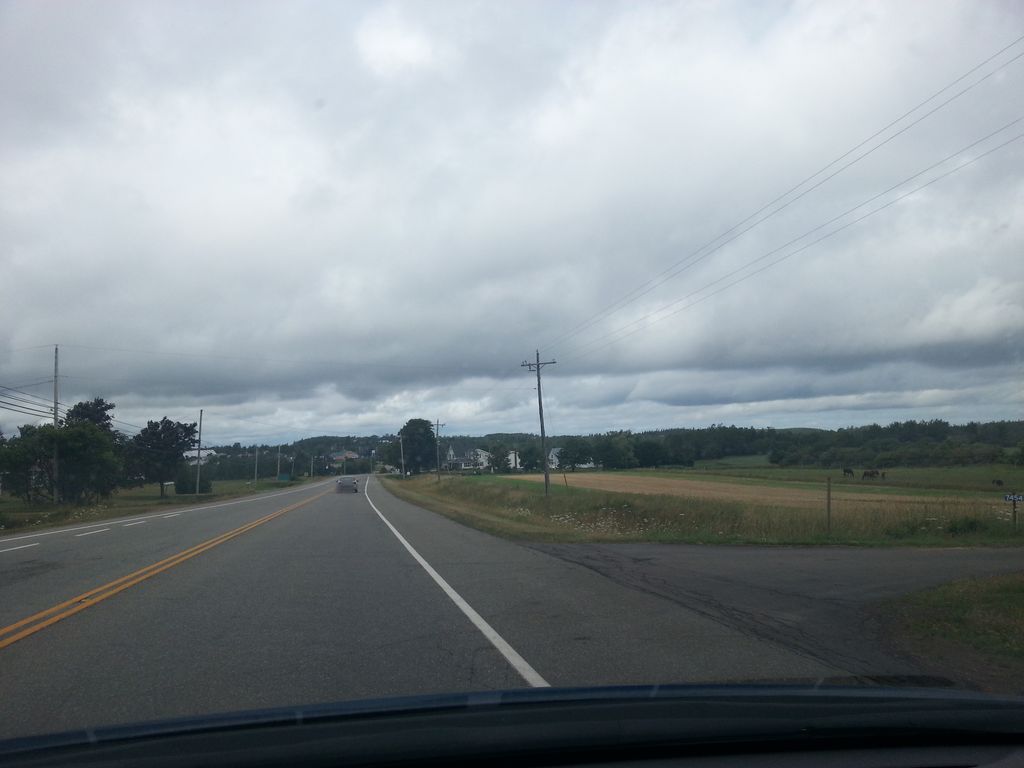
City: charlottetown